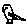
Label: bird